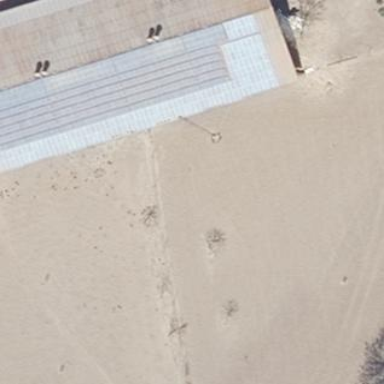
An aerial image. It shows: Building featuring small installation solar photovoltaic panel for electricity generation.